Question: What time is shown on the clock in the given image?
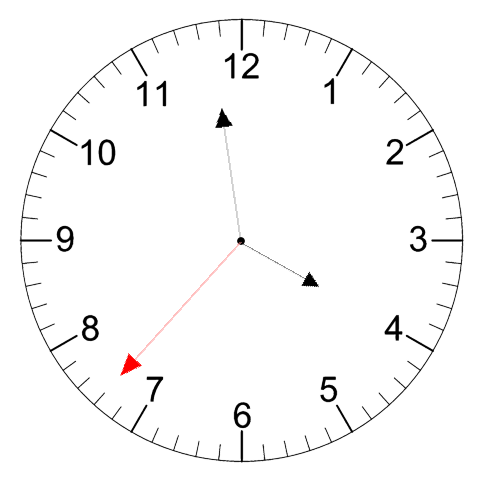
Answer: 03:58:37